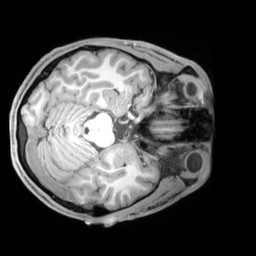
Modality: T1w
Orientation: axial
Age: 25
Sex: male
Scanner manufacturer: siemens
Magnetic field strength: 3 T
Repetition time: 1.97 s
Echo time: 0.00206 s